Question: I am trying to get specific goal stages values..
But I am only able to get
With the API Expolorer
the startGoal and Goal Completed (Look at the picture I've attached to understand what I'm unable to get)
With the
> ga:goal1Start
I am able to get the number:
and with the
> ga:goal1Completions
I am able to get the number:

How can I get the middle stages at the goals with the value 156?
Is that even possible?
Api Explorer:
<URL>!
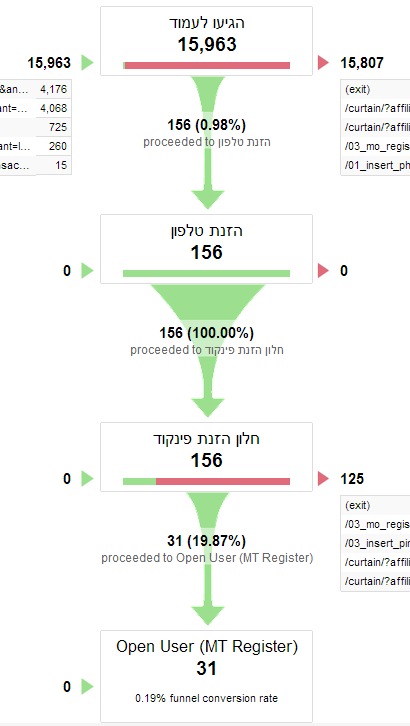
Answer: Those in-between numbers are not directly accessible through the API - neither the typical GA API nor the new Multi Channel Funnels API. The Multi Channel Funnels API deals with users visiting from multiple sources (or 'channels') before completing a goal, so the 'funnel' in its name actually refers to a different type of funnel than the one we are concerned with here -- a funnel of pageviews within one visit.
Although these intermediate numbers are not available through the API directly, we can use the API and some documentation-based knowledge to calculate them.
This <URL> gives great information on how the Funnel Visualization report is calculated. I'll refer to sections of this document for clarity in calculating the numbers that you see at intermediate steps, because these numbers are not as simple as pageviews or visits to that step.
Looking at your funnel, I believe that you have selected the "Required 1st Step" option. I'll go through the explanation without this option first, and then explain how we can modify our process to take the required first step into consideration. I'll model your funnel as Step 1 > Step 2 > Step 3 > Completion, and I'll assume we want the number associated with Step 3. The process would be similar for Step 2.
## Without Required First Step
We need to gather the following information from the API. To do so, you should create advanced segments to match these populations in the GA interface, and then use the segments in the API by <URL>:
1. Number of visits to the URL associated with Step 3 (see documentation, "Unique Pageviews").
2. Number of visits to the Completion URL who did not visit Step 3, as the funnel visualization report will backfill these visits (see documentation, "Backfilling Funnel Steps).

Then add the results of 1 and 2 together.
## With Required First Step
You'll collect the same information as in Steps 1 and 2 above, but you'll extend the advanced segments to require that the visit includes Step 1 as well.